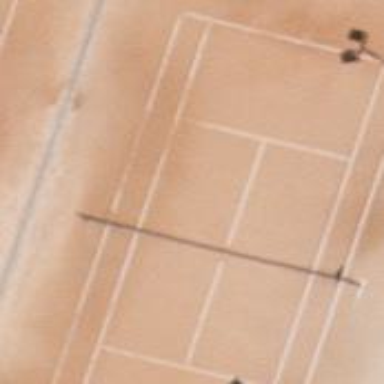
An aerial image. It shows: Tennis pitch with clay surface for leisure sports.